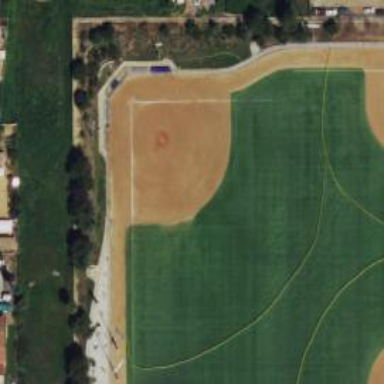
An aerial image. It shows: Baseball pitch for leisure and sports activities.